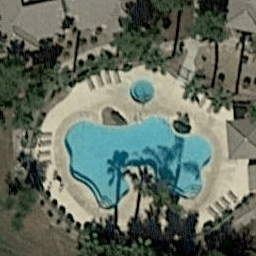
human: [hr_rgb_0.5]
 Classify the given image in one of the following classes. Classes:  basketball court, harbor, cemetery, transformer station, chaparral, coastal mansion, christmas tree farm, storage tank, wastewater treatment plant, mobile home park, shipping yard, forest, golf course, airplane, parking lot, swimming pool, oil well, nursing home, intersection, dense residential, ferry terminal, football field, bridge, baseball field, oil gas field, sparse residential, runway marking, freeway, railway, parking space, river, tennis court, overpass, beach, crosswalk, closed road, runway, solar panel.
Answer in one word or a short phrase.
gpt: swimming pool